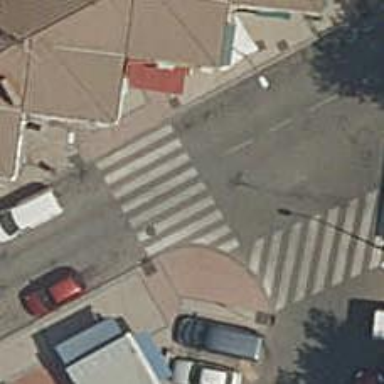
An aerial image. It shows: Zebra crossing on the road.